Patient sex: M
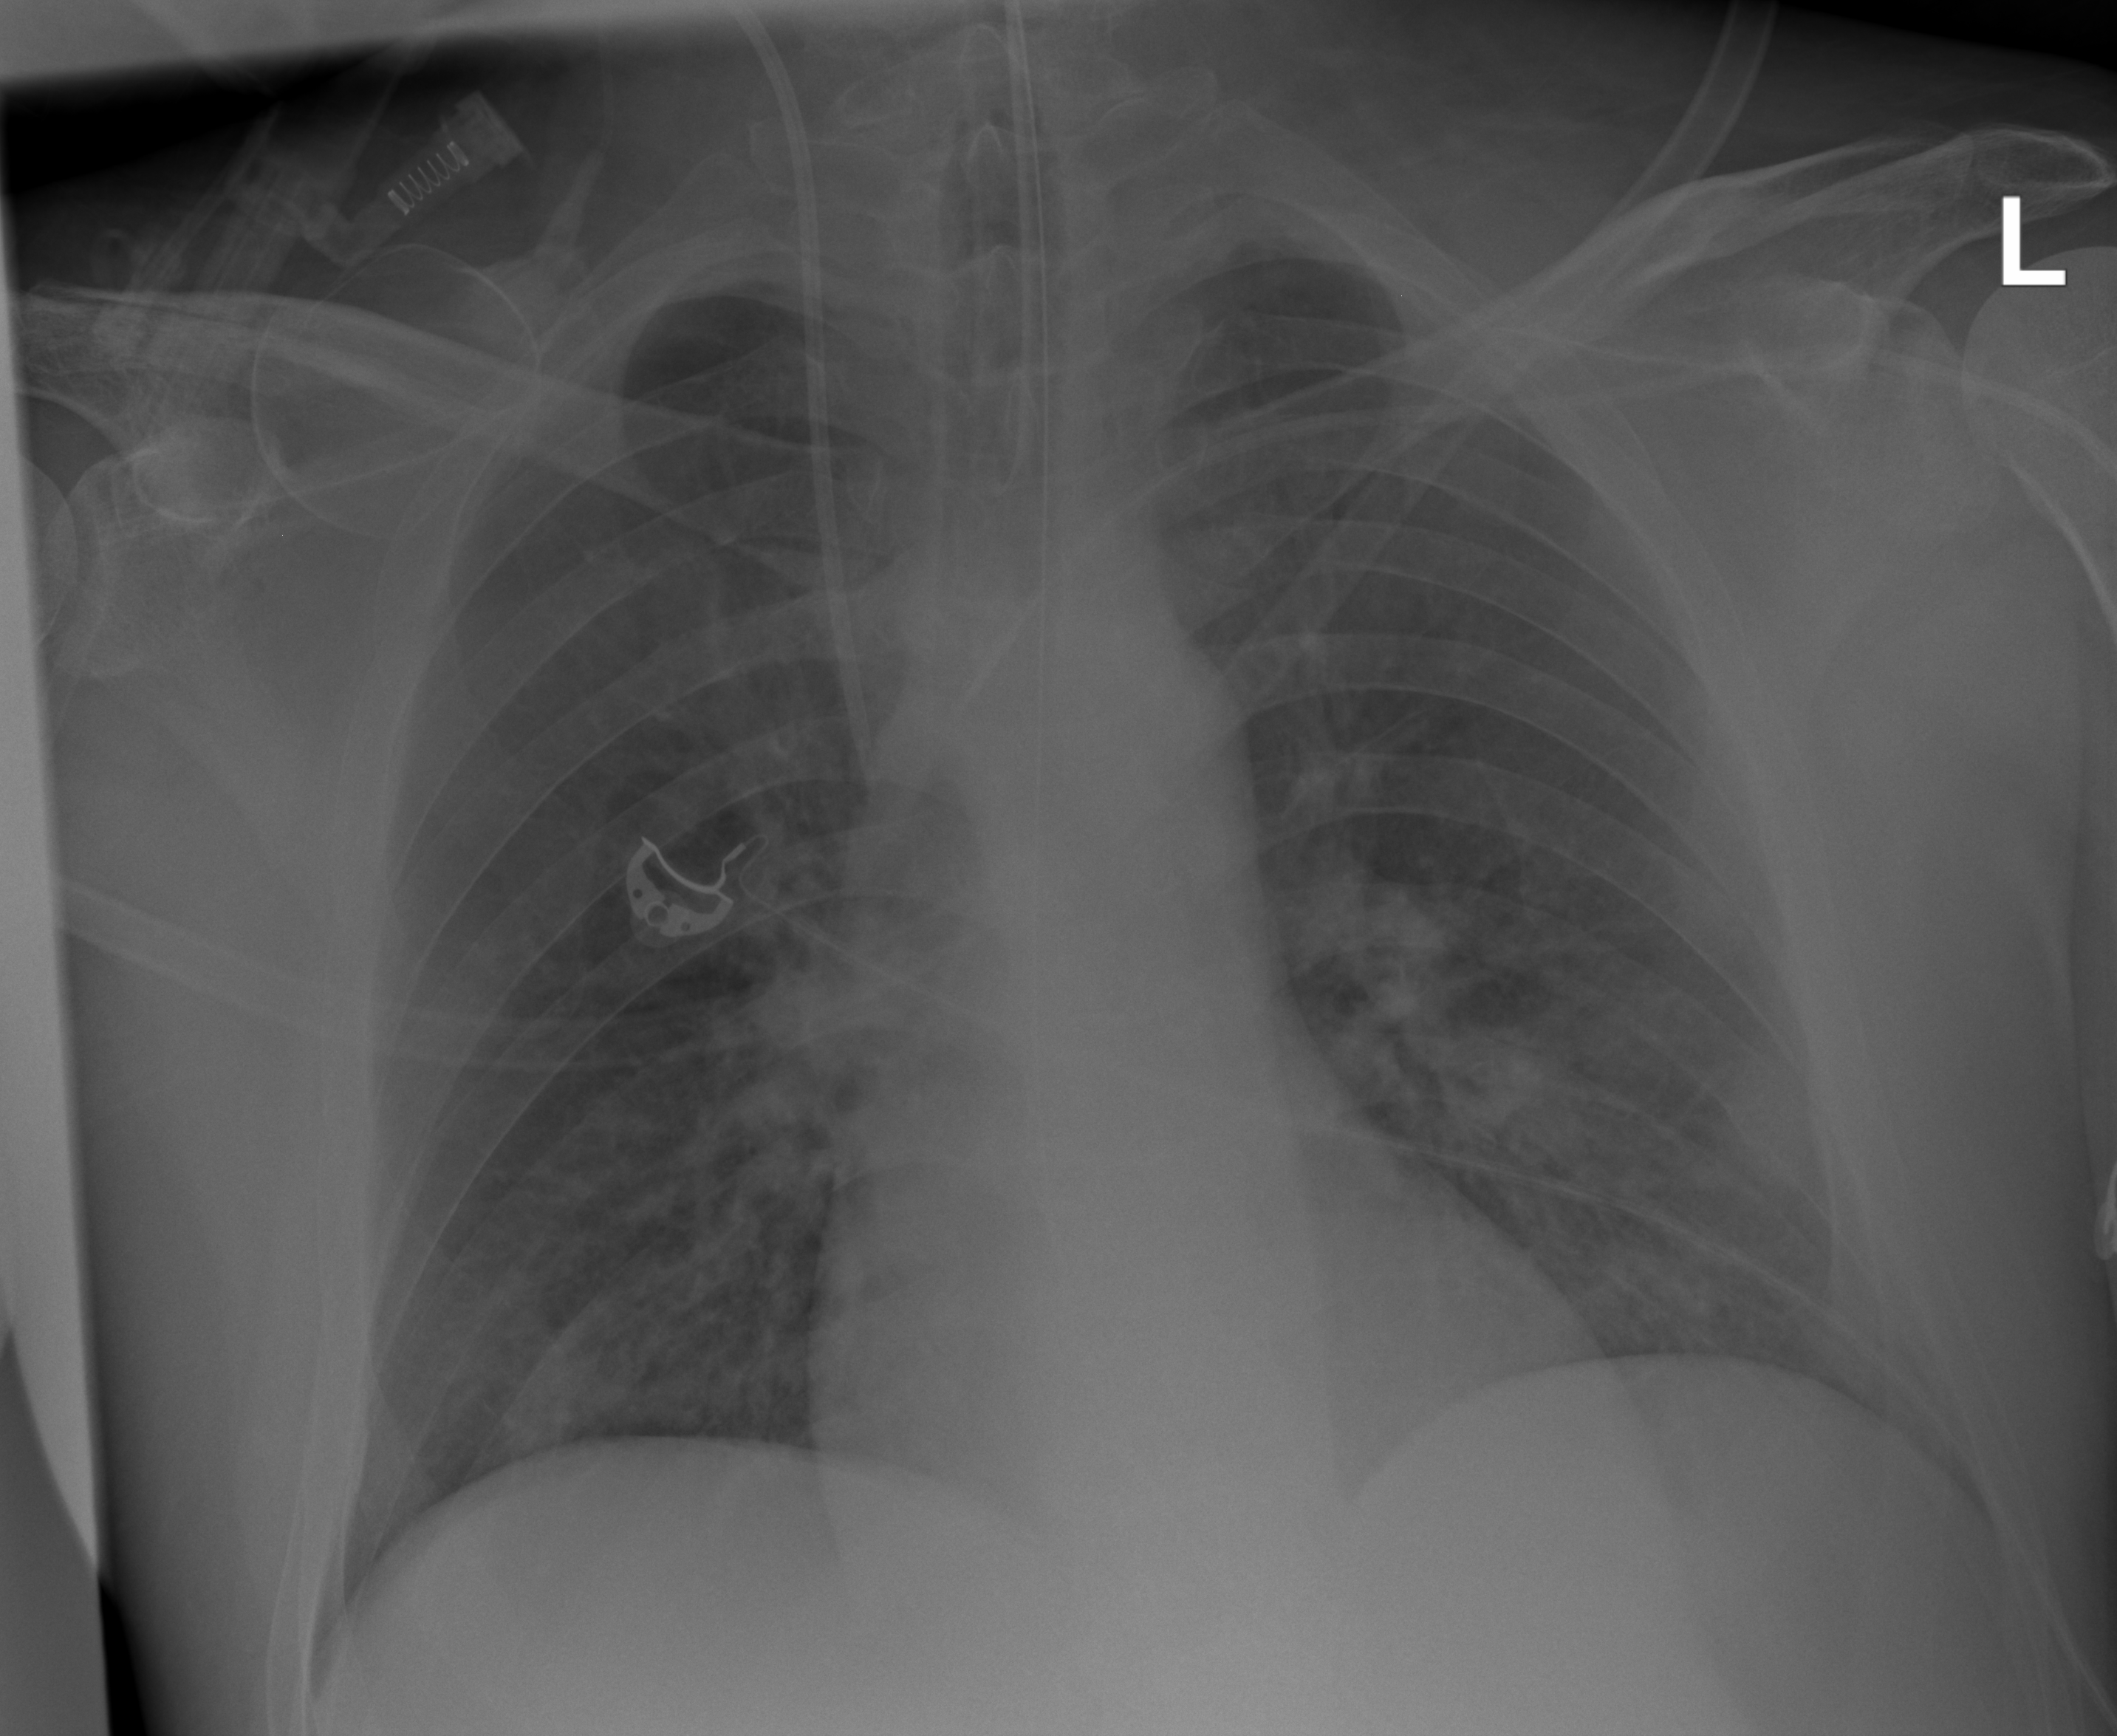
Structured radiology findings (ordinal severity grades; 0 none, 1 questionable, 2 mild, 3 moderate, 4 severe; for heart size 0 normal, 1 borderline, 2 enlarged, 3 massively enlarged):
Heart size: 0
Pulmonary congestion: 0
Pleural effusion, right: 0
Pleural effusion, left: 0
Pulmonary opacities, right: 2
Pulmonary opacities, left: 2
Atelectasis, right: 2
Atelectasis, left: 2